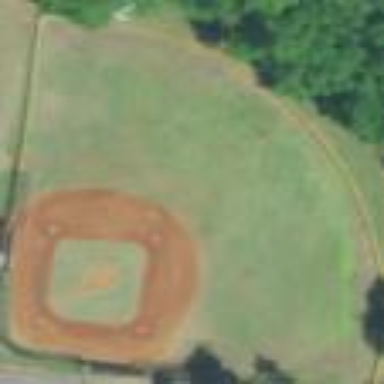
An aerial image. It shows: Baseball pitch for leisure land activities.